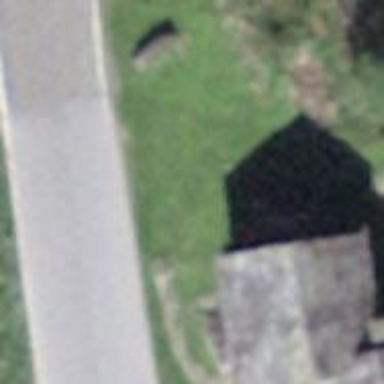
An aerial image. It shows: Bus stop along the road.